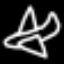
Label: airplane